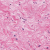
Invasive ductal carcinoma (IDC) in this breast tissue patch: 0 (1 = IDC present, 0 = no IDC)